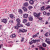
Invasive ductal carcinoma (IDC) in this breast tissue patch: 0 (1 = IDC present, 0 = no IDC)